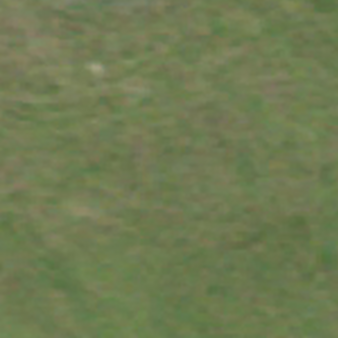
Label: other